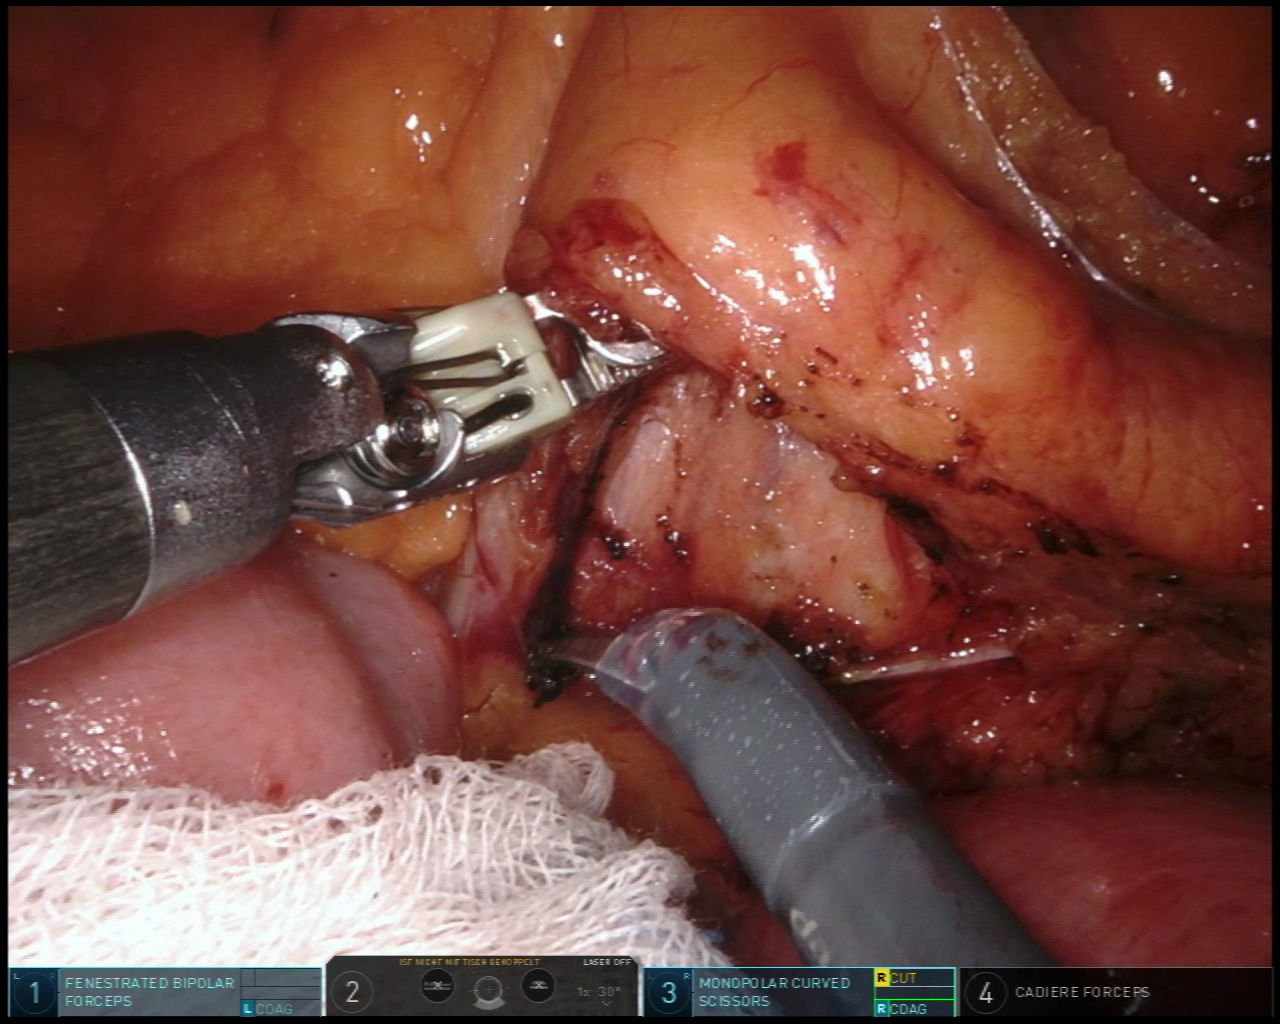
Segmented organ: intestinal_veins
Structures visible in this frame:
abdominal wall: no
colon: no
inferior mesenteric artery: no
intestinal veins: yes
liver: no
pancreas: no
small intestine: yes
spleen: no
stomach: no
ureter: no
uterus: no
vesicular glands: no